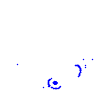
Particle: kaon